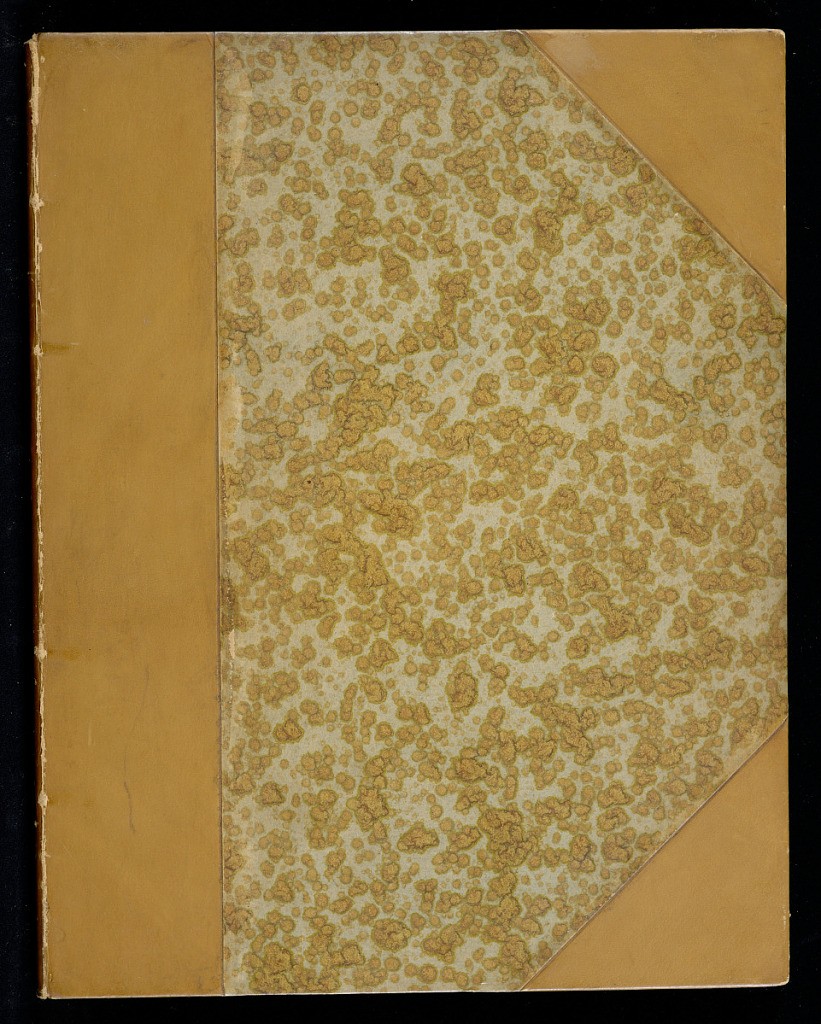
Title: Album of Prints: Album of Vases Designed in the Antique Taste by Joseph Marie Vien and Engraved by Marie Thérèse Reboul
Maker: Joseph Marie Vien, French, 1716–1809
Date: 1760
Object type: Album
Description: Album containing the 13 prints in the Album of Vases Designed in the Antique Taste by Joseph Marie Vien and Marie Thérèse Reboul. The plates are numbered and signed.